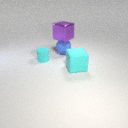
large blue rubber sphere to the left of large cyan rubber cube